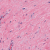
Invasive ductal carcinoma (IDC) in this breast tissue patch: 0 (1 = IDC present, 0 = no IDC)